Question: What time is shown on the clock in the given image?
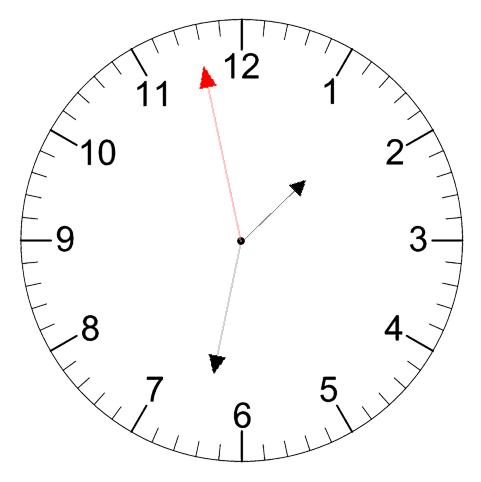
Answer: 01:31:58